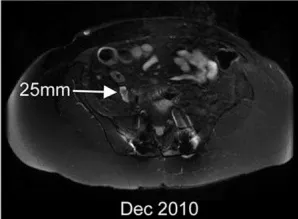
Objective response of chordoma to linsitinib and erlotinib. (B) Response MRI of December 2010 showing reduction in size of right iliopsoas deposit.
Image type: radiology (mri)